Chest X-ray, PA view. Patient: 54 years old, sex F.
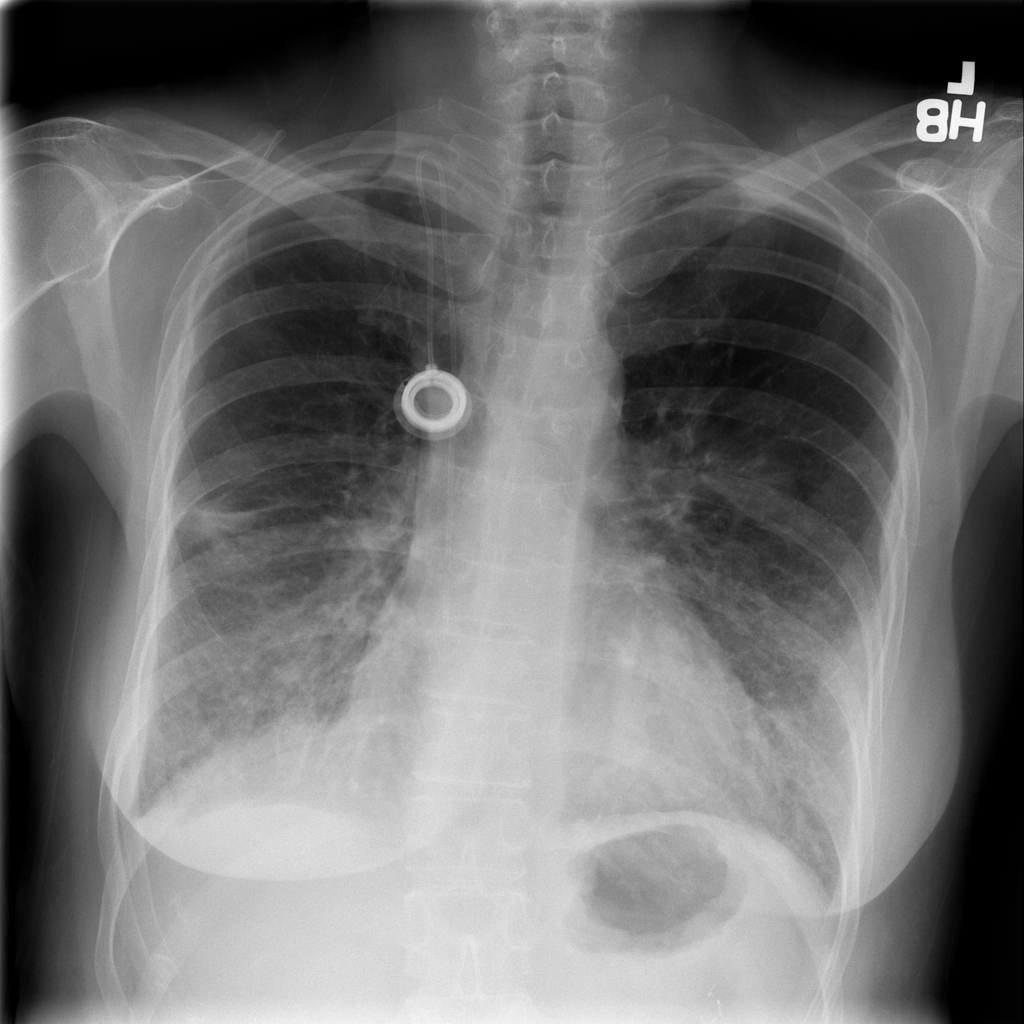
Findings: Effusion, Infiltration